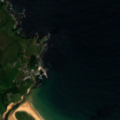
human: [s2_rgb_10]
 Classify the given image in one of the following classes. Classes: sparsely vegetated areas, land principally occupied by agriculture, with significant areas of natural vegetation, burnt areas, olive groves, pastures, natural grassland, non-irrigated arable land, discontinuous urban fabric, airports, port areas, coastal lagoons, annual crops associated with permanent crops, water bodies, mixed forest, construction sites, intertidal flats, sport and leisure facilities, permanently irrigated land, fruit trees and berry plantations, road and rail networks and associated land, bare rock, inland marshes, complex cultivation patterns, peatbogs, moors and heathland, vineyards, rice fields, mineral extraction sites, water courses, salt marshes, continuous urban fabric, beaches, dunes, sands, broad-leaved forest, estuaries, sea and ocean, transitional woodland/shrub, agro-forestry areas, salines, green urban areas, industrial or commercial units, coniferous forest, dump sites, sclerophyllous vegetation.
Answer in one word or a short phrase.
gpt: land principally occupied by agriculture, with significant areas of natural vegetation, beaches, dunes, sands, sea and ocean